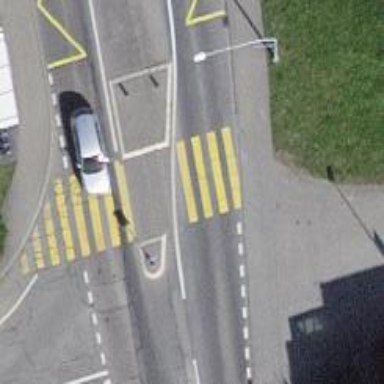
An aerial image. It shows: Uncontrolled zebra crossing with pedestrian island.